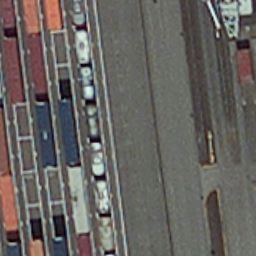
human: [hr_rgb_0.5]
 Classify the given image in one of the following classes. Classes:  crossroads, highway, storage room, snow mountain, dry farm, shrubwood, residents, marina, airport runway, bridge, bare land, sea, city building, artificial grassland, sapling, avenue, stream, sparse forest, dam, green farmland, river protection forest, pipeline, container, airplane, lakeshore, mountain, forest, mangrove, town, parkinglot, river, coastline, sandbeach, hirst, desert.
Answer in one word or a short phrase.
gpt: container